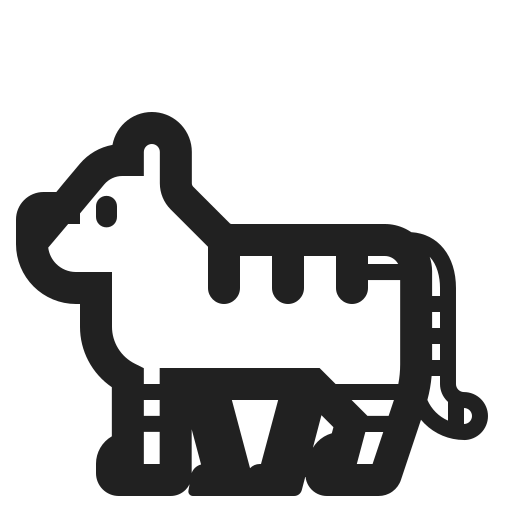
tiger high contrast